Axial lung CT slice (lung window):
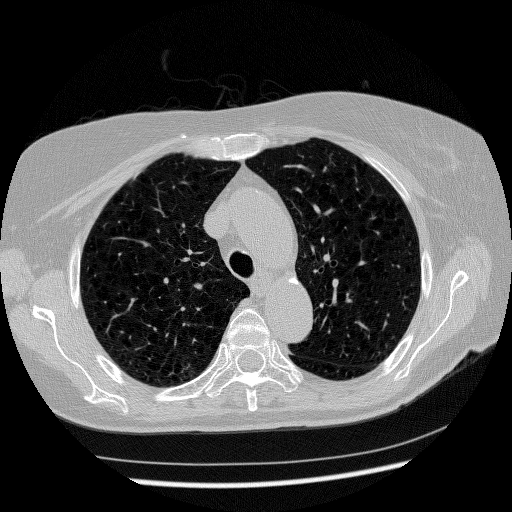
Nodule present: no